Chest X-ray:
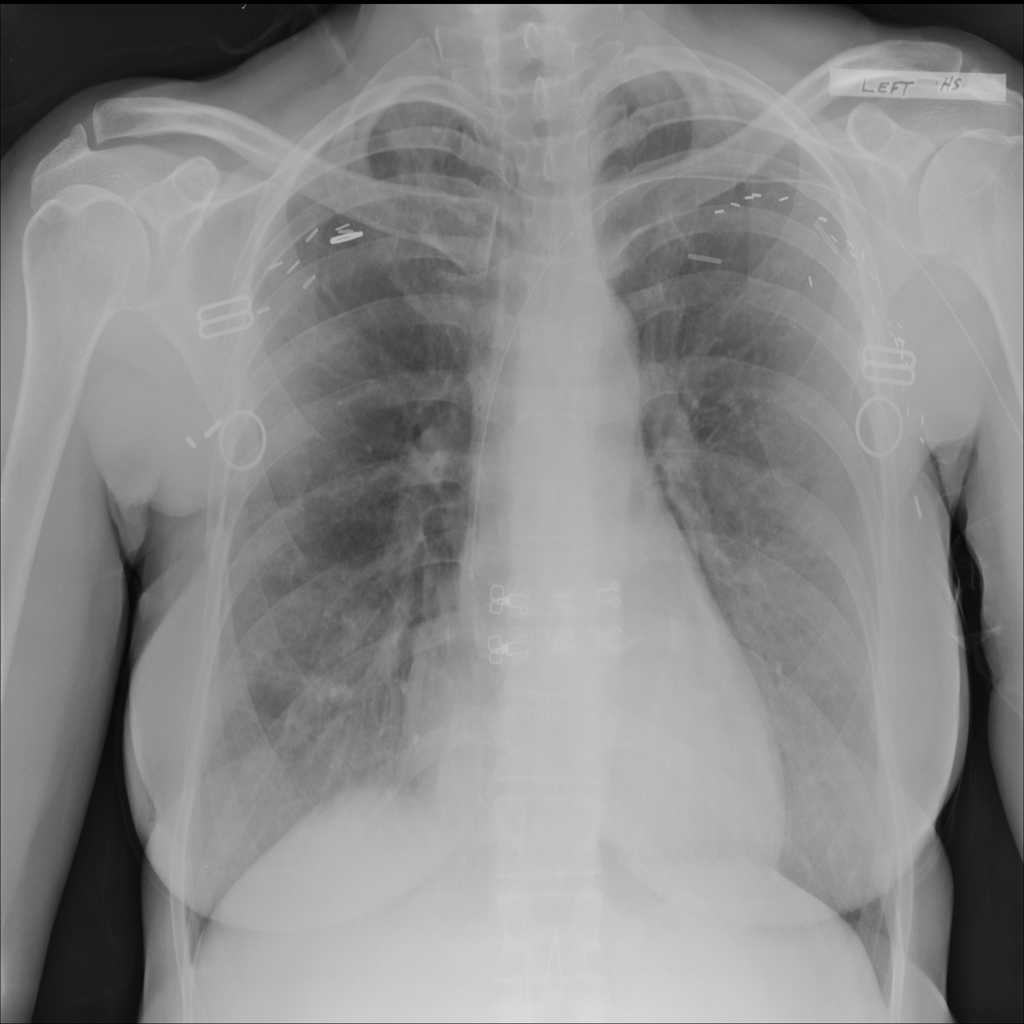
No abnormal finding: yes